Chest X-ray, AP view. Patient: 33 years old, sex M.
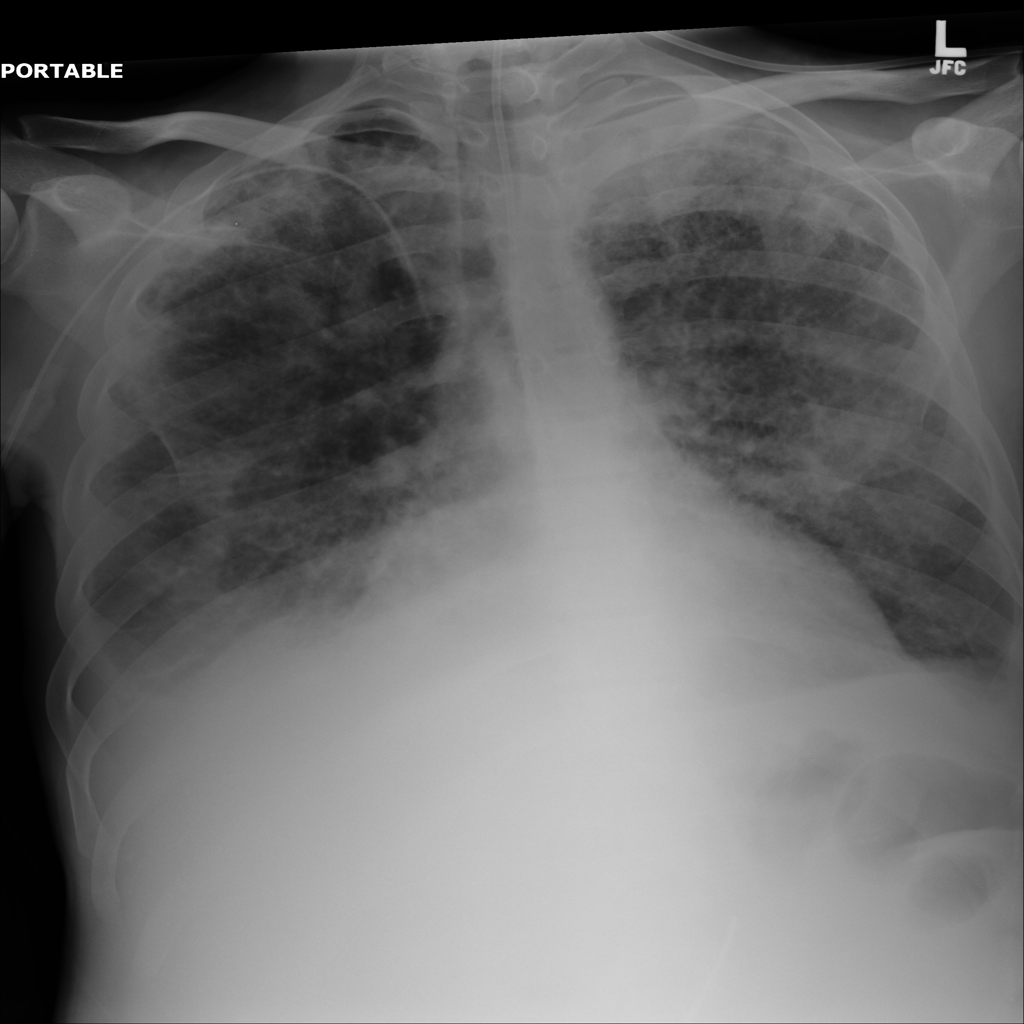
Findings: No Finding